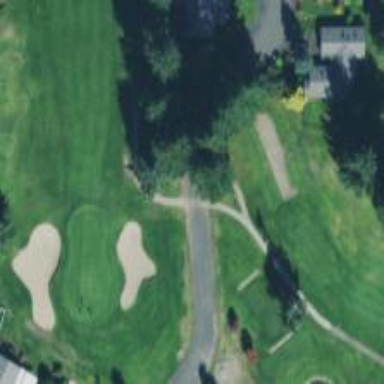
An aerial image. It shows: Path for both road and golf.